Question: Trying to increment a Unique ID field in my SharePoint list every time my flow runs. Ex: If the Unique ID field in the last row before the flow runs again is "M10389". Then after the flow runs, a new item will be created underneath it and its Unique ID will be "M10390".
The only piece of the flow that doesn't work is the Unique ID part. Here are the pieces of code within the Unique ID field of the create item action block that won't work, but should.
I've tried:
and
P.S. The "triggerBody()?['resourceData']?['responseId']" is the number of submissions from the form that triggers this flow, and is how I am incrumenting the Unique ID field by one.
Neither work and I think it has something to do with the function, because doesnt work, neither does , or even . In fact, the only time concat works is when I'm using 2 numbers like .
The error message simply reads:
> "us.flow.microsoft.com says
The expression is invalid."
How do I achieve what I'm after within power automate?
Picture of what this looks like:

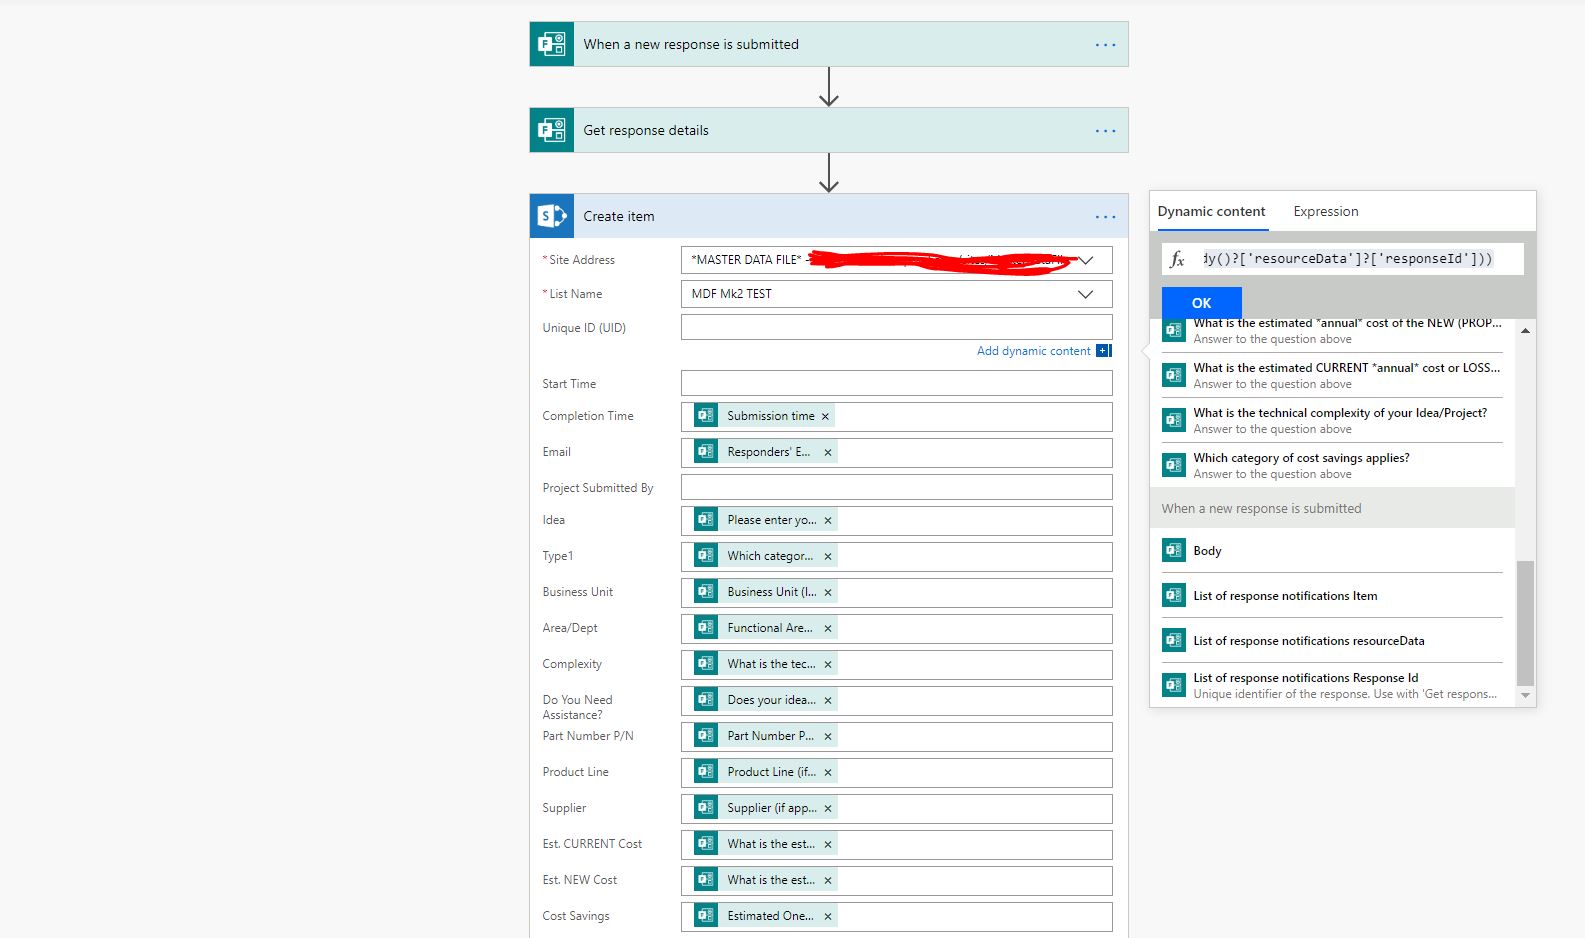
Answer: A bit similar to Muhammad's answer. Try using a variable, and set the value of the variable to "triggerBody()?['resourceData']?['responseId']".
Then increment by 1 or any arbitrary number and use as needed.
<URL>